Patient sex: F
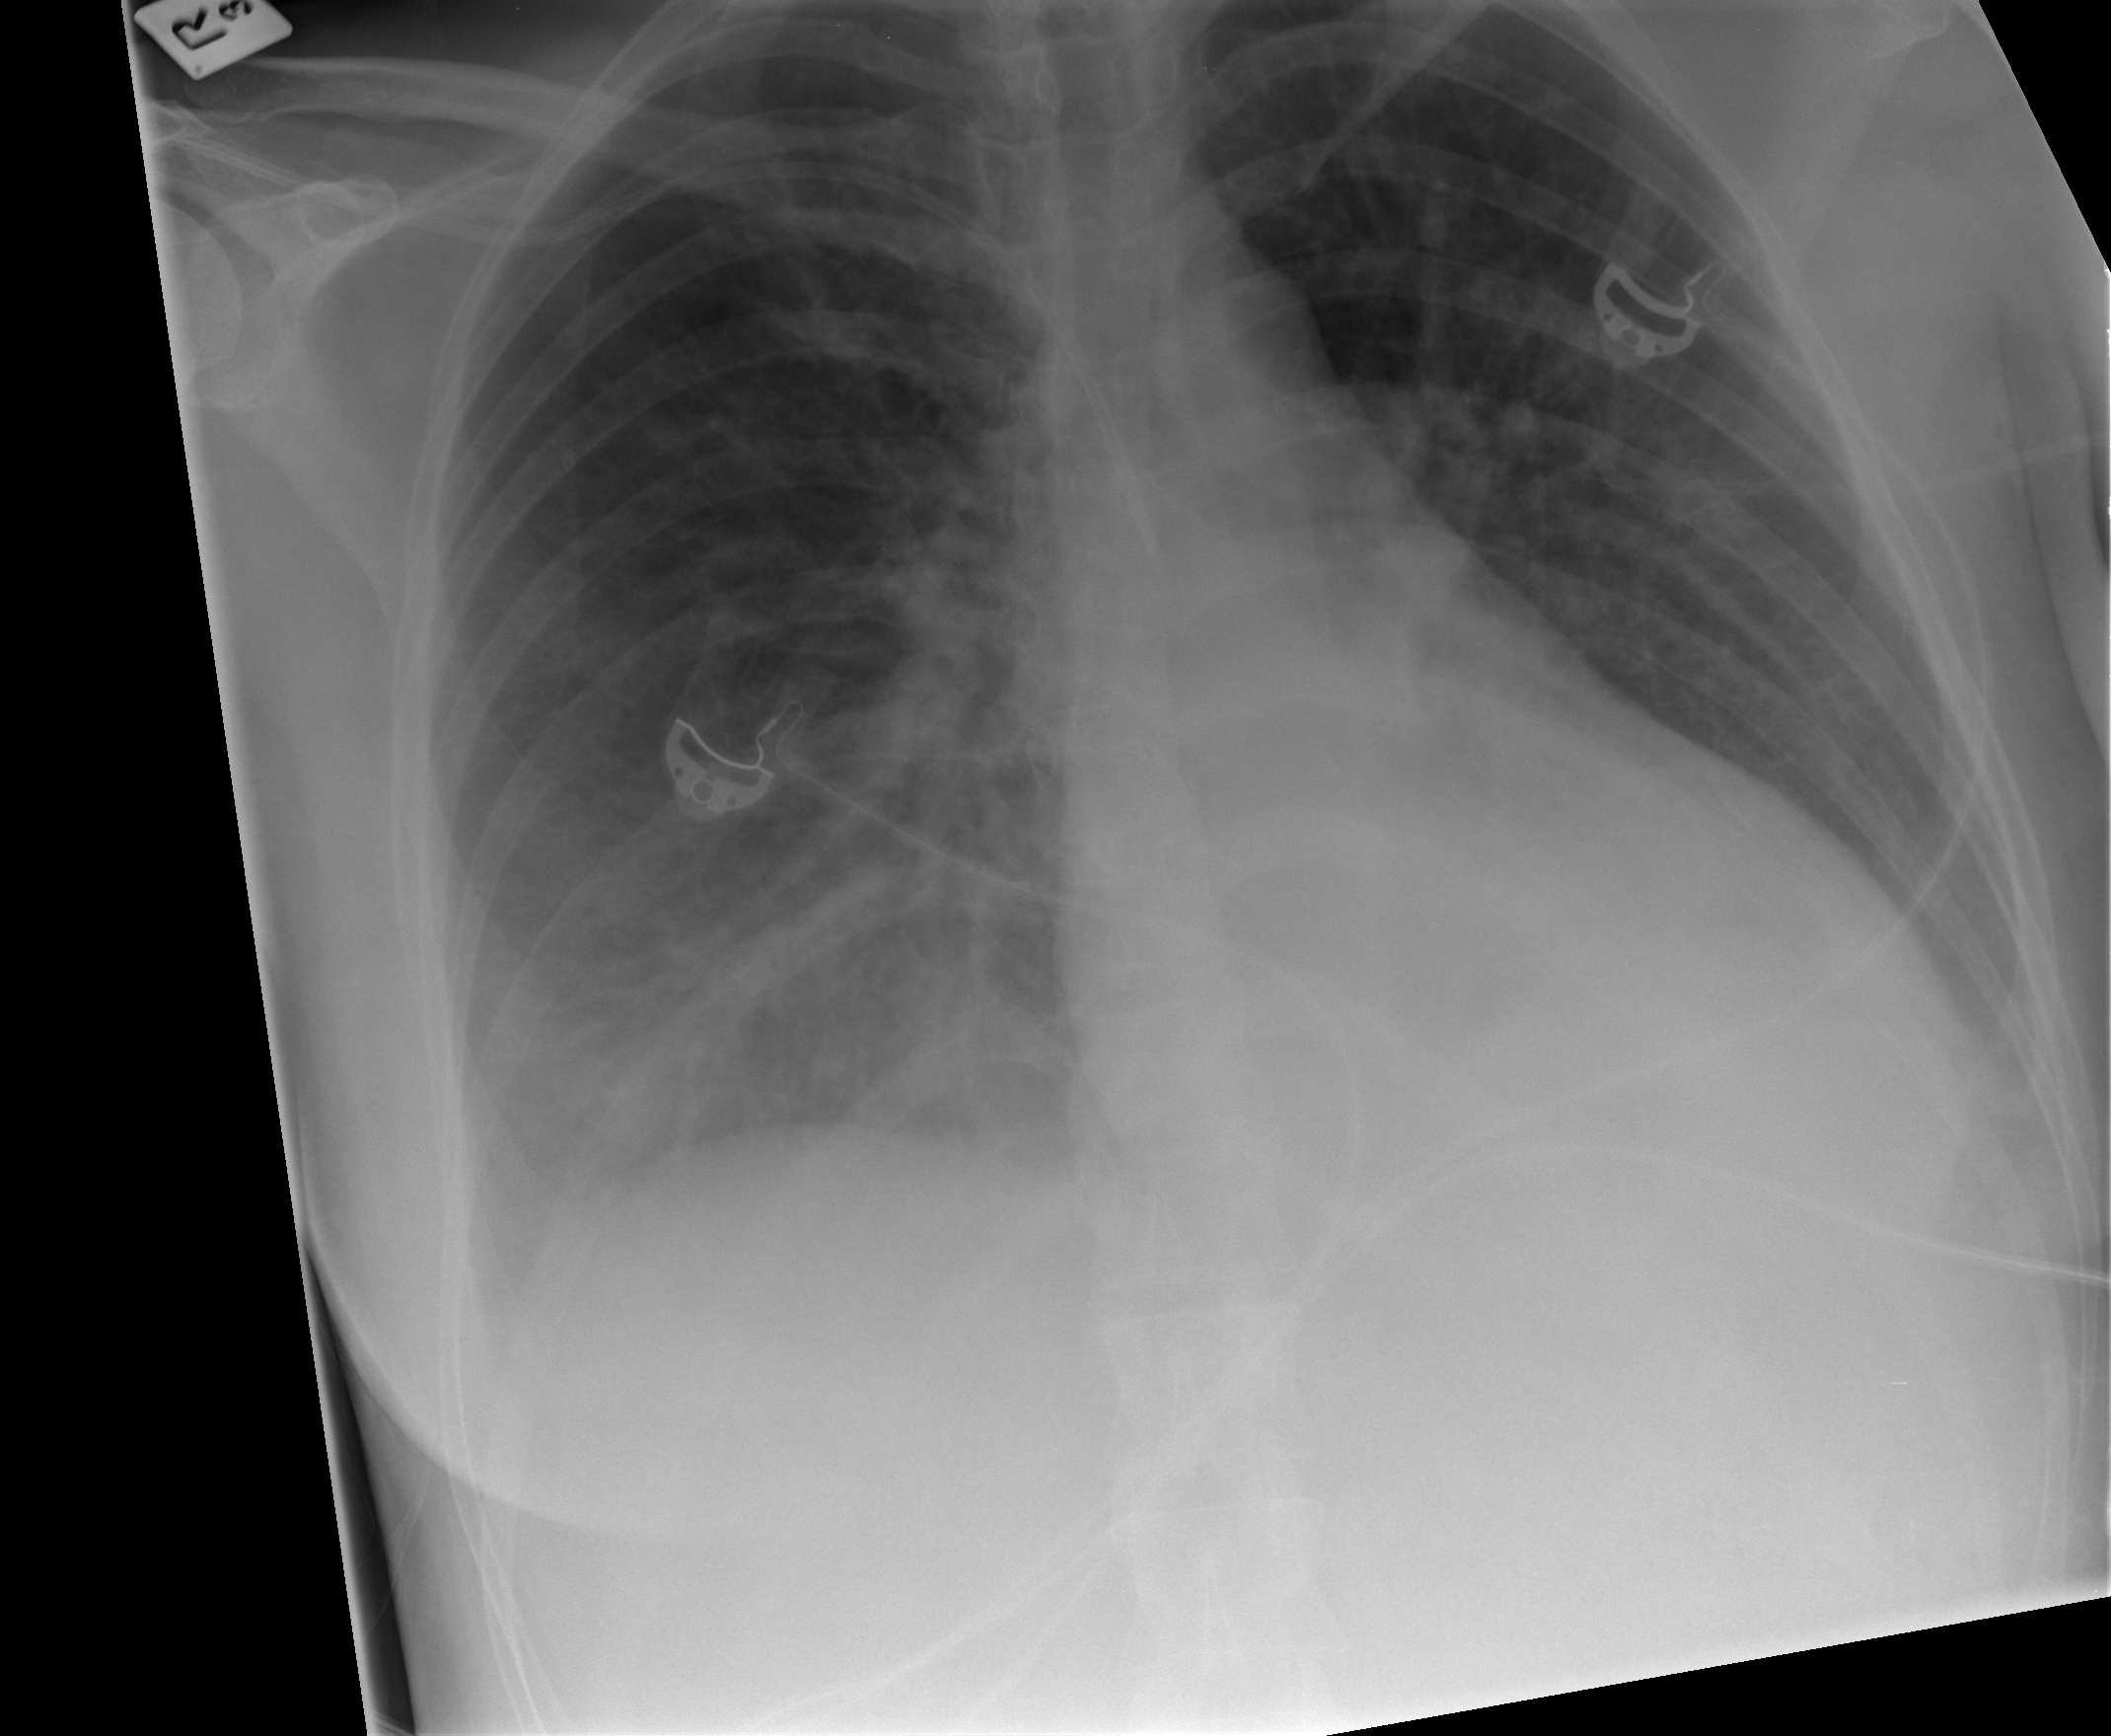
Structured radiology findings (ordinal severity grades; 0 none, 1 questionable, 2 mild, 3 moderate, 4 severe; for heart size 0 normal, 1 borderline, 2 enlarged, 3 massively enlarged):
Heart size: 2
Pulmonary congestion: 2
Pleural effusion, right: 0
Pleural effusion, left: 2
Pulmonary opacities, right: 2
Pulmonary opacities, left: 0
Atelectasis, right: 2
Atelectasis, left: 2